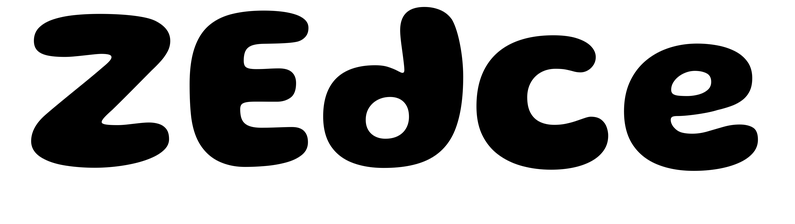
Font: Gluten_Bold